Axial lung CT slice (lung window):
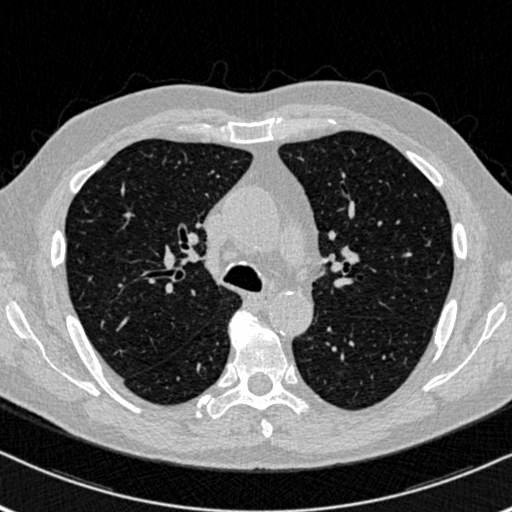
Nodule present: no